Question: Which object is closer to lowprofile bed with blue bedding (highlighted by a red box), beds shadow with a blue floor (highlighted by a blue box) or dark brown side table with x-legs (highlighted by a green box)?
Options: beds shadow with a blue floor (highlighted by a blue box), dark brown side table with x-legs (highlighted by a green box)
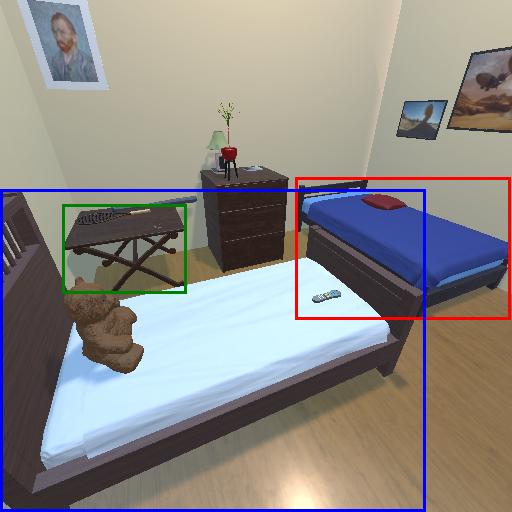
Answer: beds shadow with a blue floor (highlighted by a blue box)